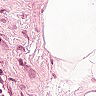
Metastatic tissue present: no